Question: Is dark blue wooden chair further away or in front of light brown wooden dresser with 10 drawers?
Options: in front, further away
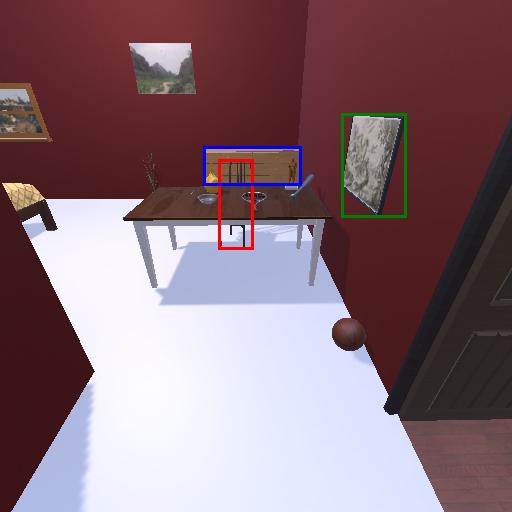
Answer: in front